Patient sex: M
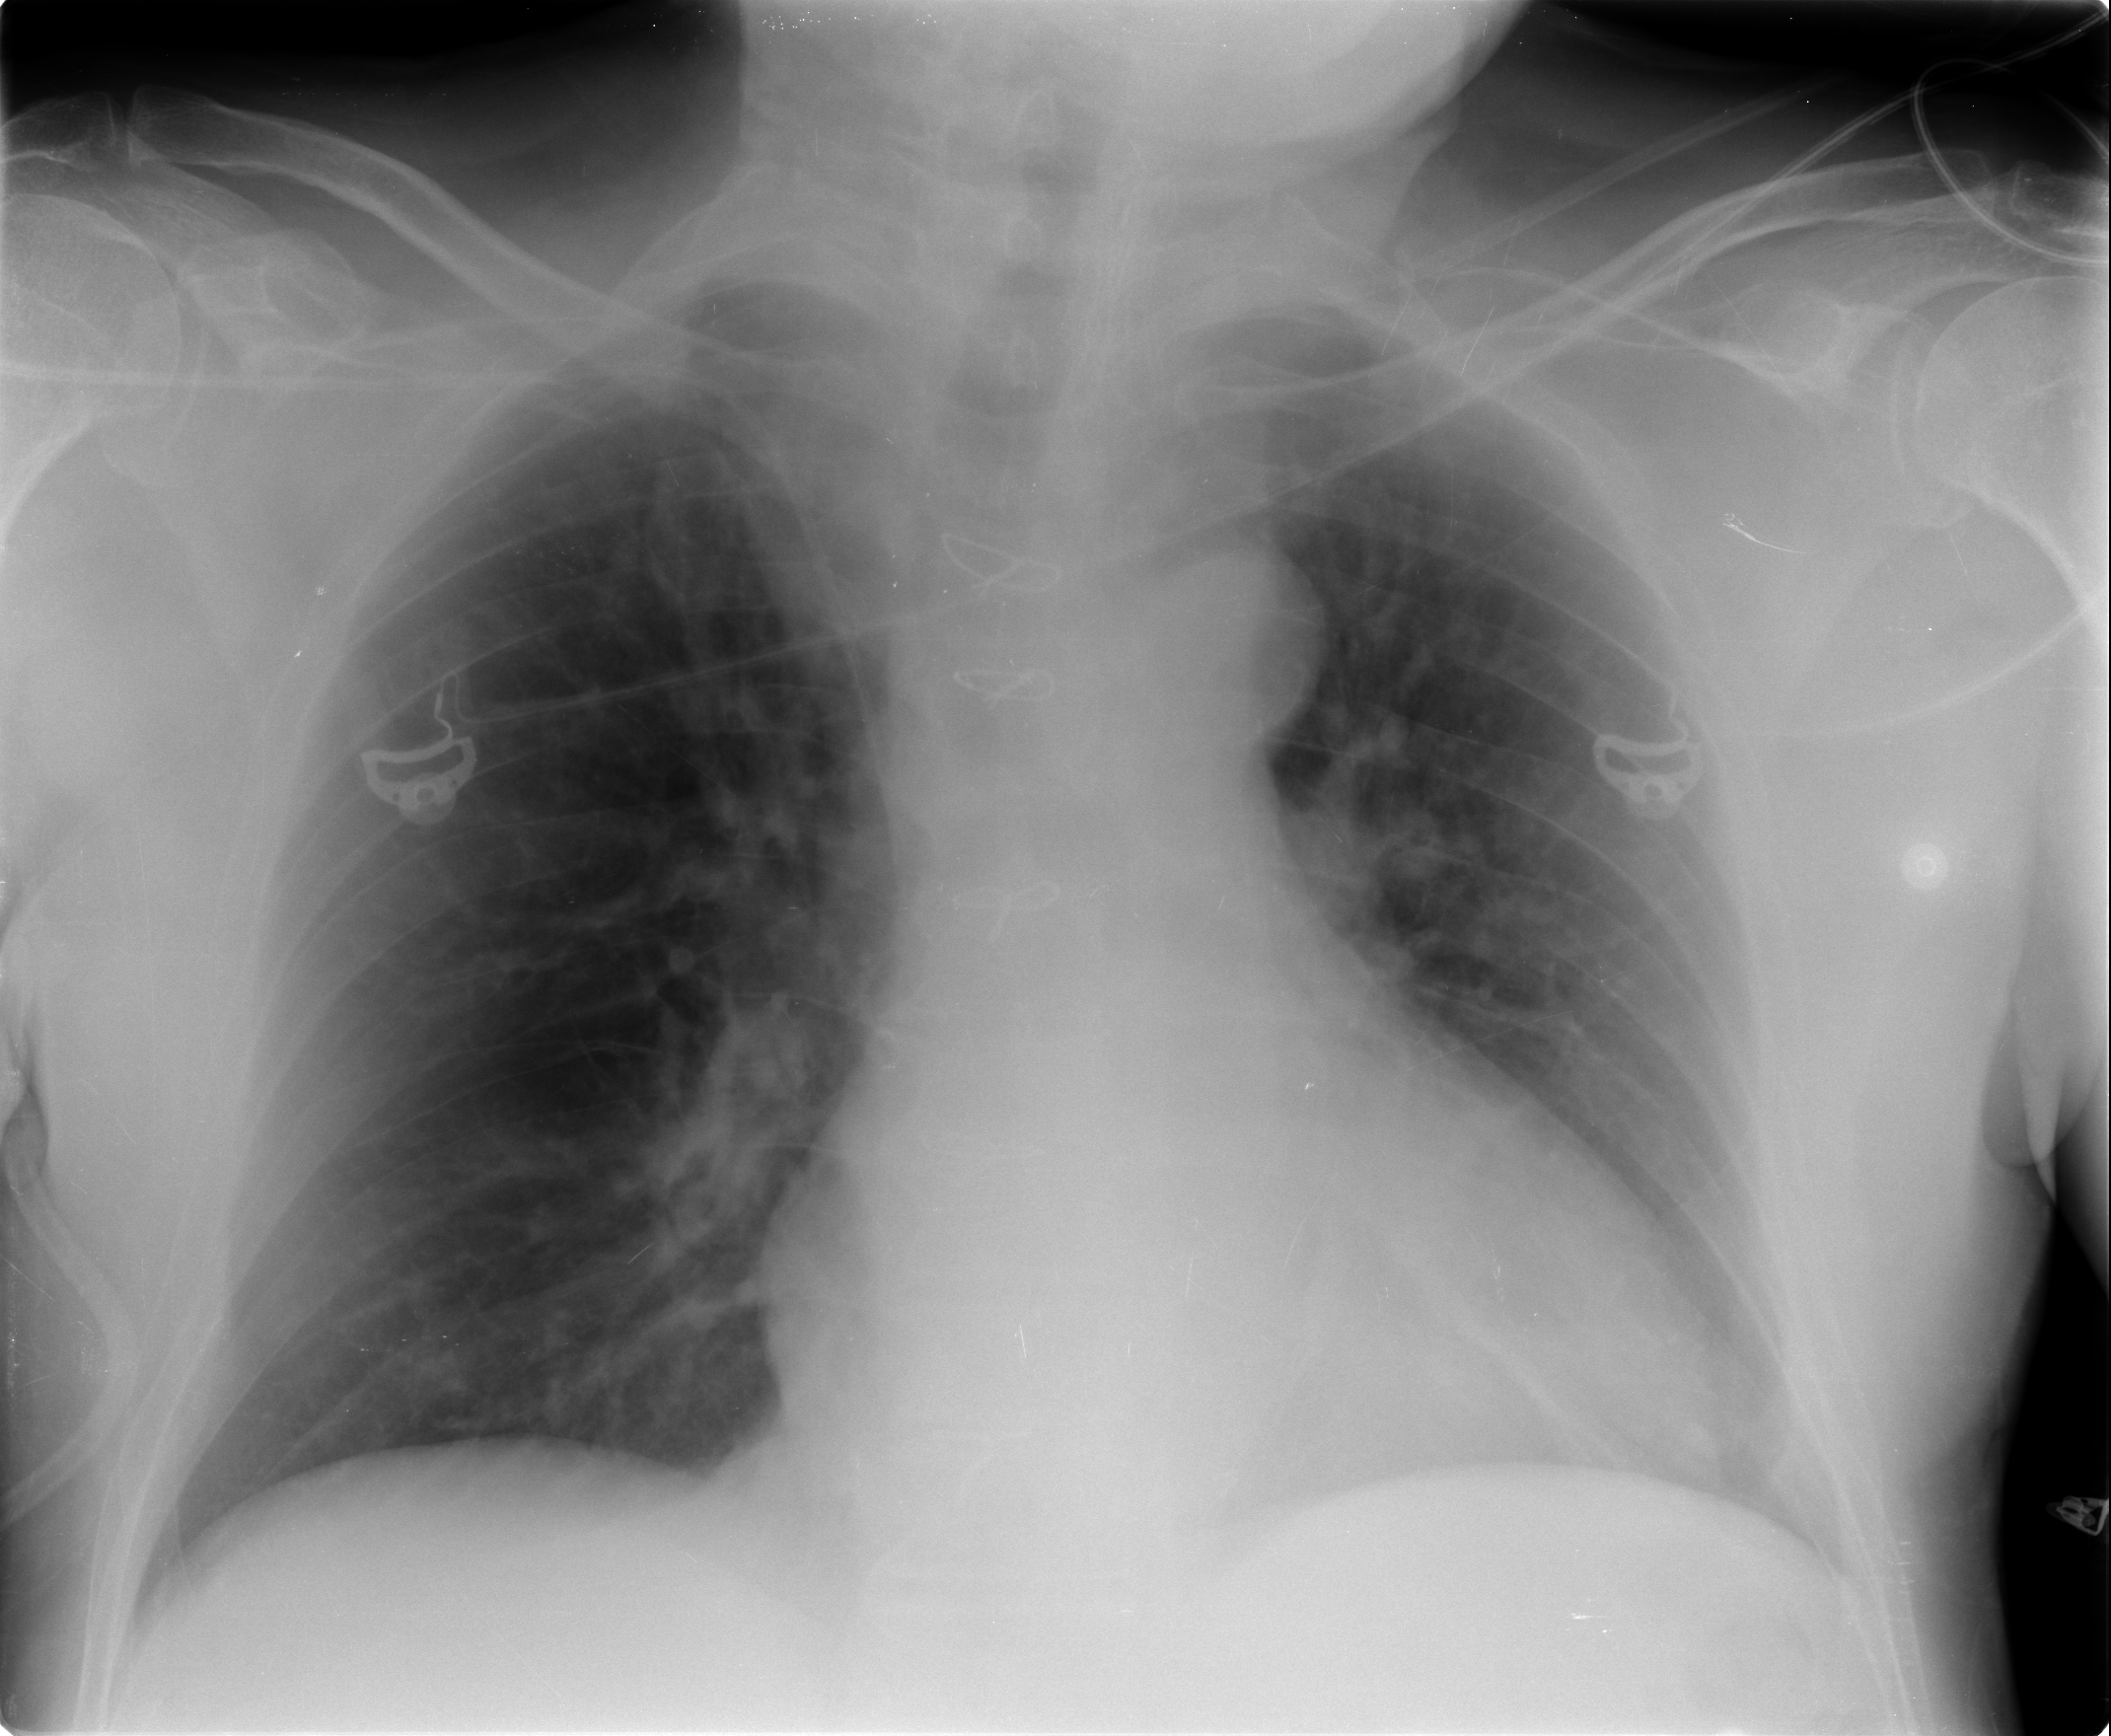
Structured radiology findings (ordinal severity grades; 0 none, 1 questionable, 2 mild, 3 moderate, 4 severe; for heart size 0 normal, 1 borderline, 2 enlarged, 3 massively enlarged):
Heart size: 2
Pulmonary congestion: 1
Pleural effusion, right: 0
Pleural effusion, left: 0
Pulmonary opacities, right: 0
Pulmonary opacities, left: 0
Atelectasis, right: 0
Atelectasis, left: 1